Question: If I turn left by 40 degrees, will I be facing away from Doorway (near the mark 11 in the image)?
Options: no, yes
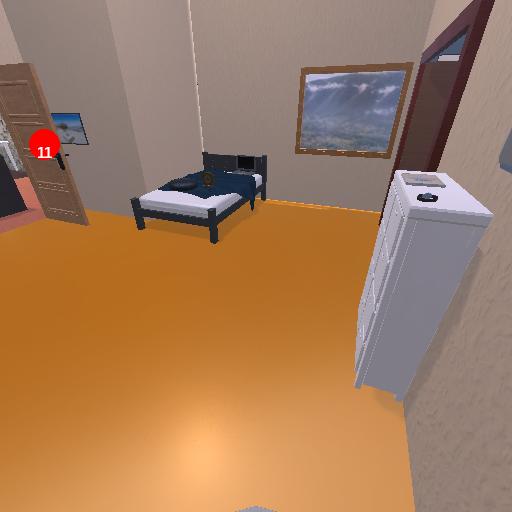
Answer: no